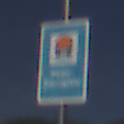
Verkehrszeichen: Wasserschutzgebiet
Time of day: MorningAfternoon
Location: Outdoor (RoadRail)
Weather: PartlyCloudy
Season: NotSpecified
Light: Natural